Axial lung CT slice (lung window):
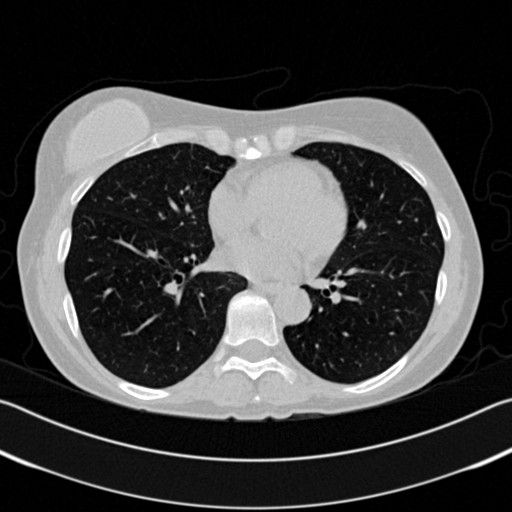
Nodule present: no